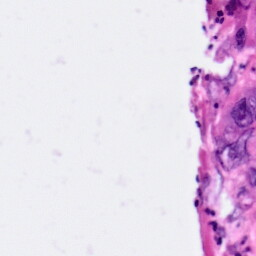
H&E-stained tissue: Pancreatic